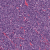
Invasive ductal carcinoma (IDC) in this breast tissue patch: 1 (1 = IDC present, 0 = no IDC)